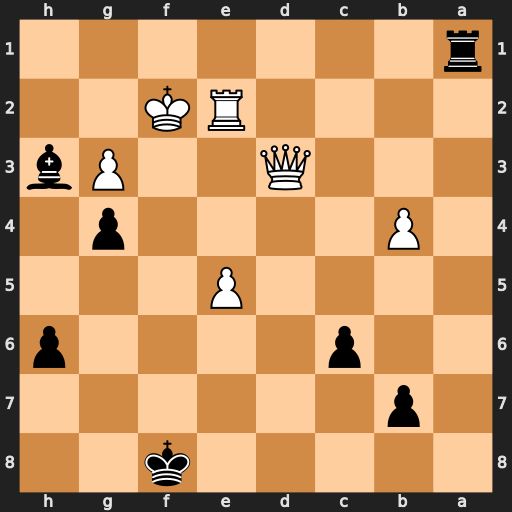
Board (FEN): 5k2/1p6/2p4p/4P3/1P4p1/3Q2Pb/4RK2/r7
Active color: b
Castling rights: -
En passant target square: -
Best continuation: Rf1+ Ke3 Rf3+ Kd4 Rxd3+ Kxd3 Bf1 Ke3 Bxe2